Question: I'm trying to override a class style from ant design but looks like my custom style is the one being overridden due to the order the styles are rendered on the html page.
I've already tried to change the order of the import of my custom style to be the first thing to be imported on my component but it seams that this doesn't do anything.
My element style looks like this:

Is there a way to change the order the style is added to the page? Or make my style render last?
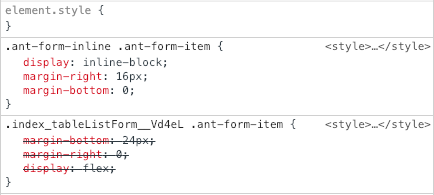
Answer: In order to override some style without using '!important', you could increase the specification of your selector. Specifying that you are selecting a div, for example, will add more priority and override it, like changing '.ant-form-inline .ant-form-item' to '.ant-form-inline div.ant-form-item'.